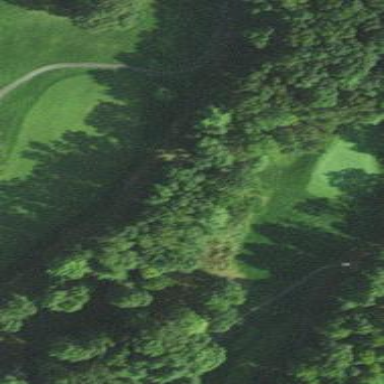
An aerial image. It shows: Rough grassy area used for golf.